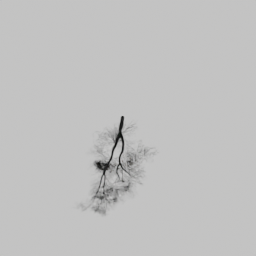
Label: nature